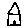
Label: house